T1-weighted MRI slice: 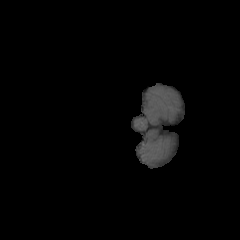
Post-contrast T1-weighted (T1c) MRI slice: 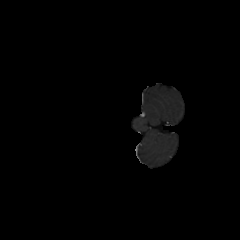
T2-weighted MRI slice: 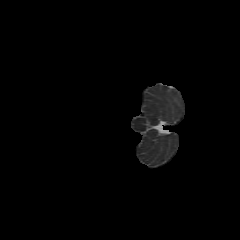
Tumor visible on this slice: no